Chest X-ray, PA view. Patient: 36 years old, sex M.
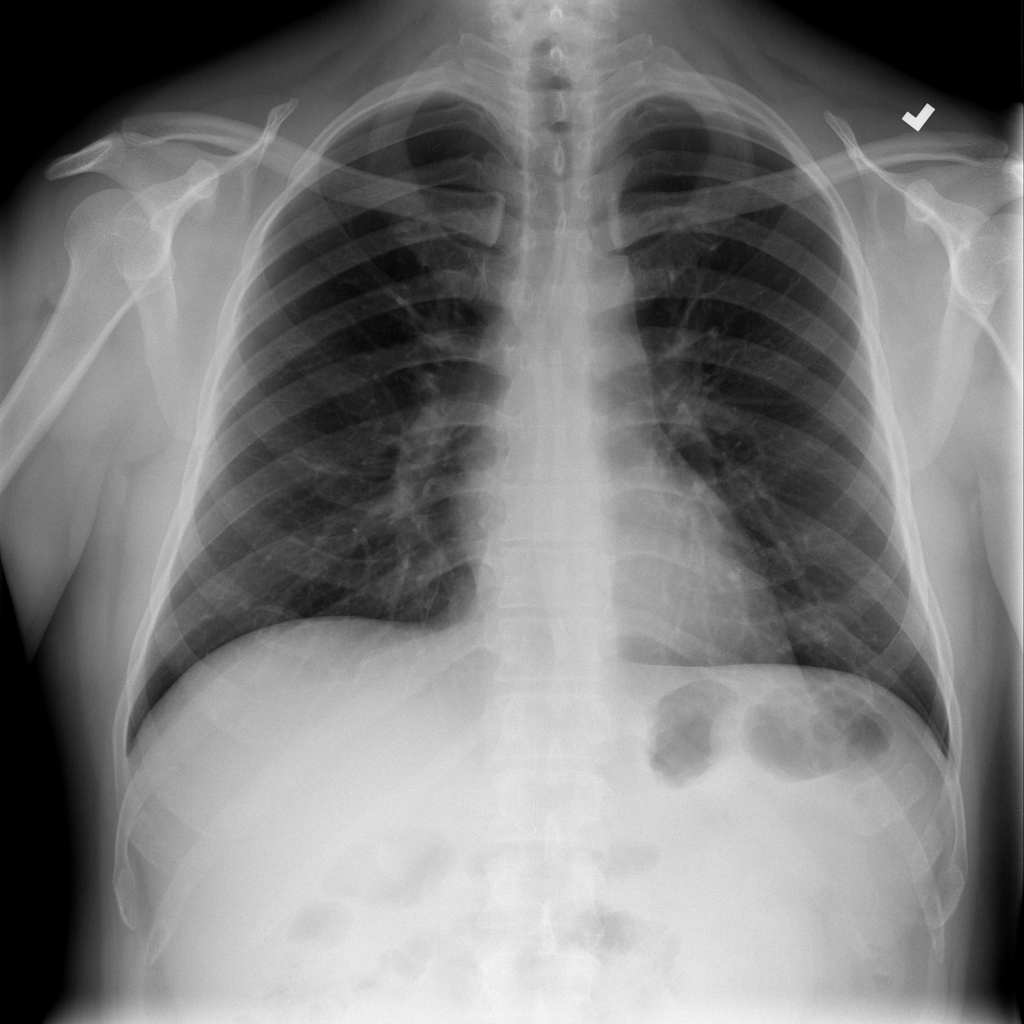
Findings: No Finding